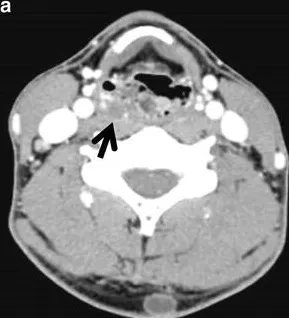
Radiological findings. A, b: Contrast-enhanced computed tomography scans revealed that the tumor (arrow) occupied the oral cavity to the esophagus (a axial, b sagittal).
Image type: radiology (ct)